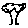
Label: tree